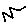
Label: zigzag